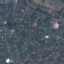
Land use / land cover: Residential